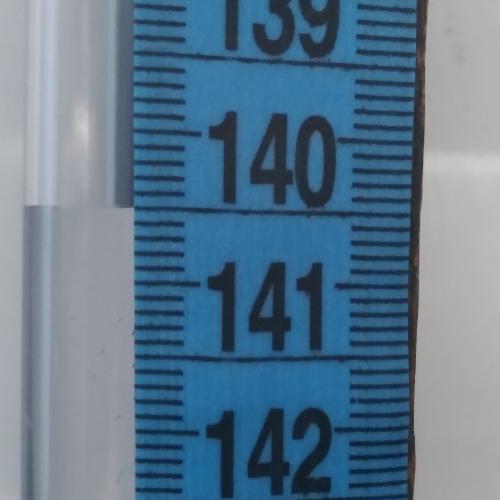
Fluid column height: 140.5 cm